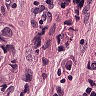
Metastatic tissue present: yes